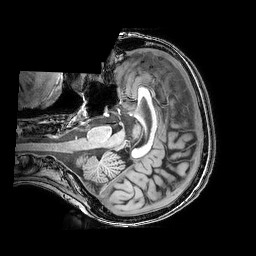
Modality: T1w
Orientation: axial
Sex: female
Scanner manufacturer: philips
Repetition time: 0.008123 s
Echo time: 0.00373 s